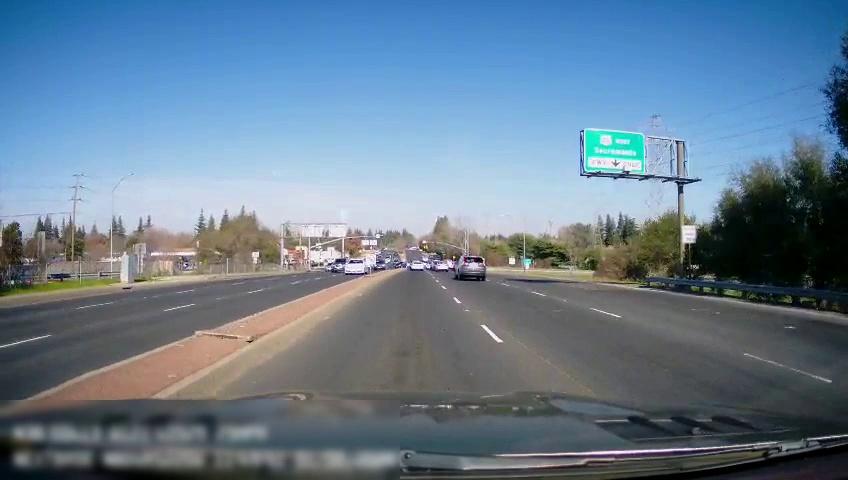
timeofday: Day
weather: Sunny
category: Drivable Space
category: Drivable Space
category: Vehicles | SUV
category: Vehicles | Car
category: Vehicles | SUV
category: Vehicles | SUV
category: Vehicles | SUV
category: Vehicles | Car
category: Lanes | Current Lane
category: Lanes | Alternate Lane
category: Lanes | Opposite Lane
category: Lanes | Opposite Lane
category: Traffic | Signs